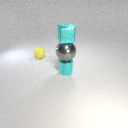
large gray metal sphere below small cyan metal cube